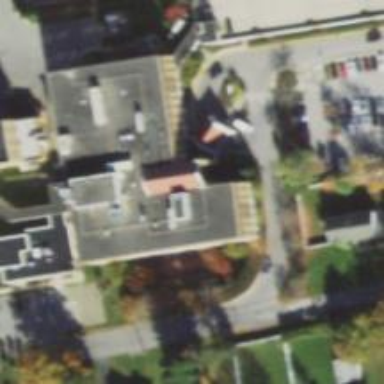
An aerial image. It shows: Hospital building.